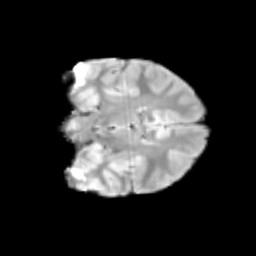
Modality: T2w
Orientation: coronal
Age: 9
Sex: male
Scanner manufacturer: siemens
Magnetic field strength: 3 T
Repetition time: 3.8 s
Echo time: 0.07 s